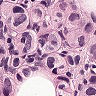
Metastatic tissue present: yes